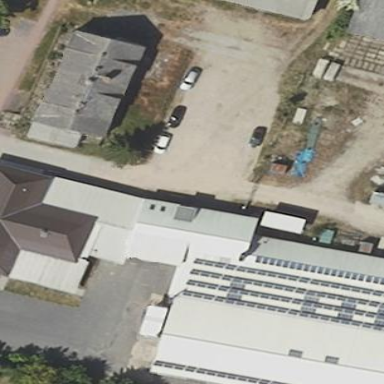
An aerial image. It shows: Industrial building.